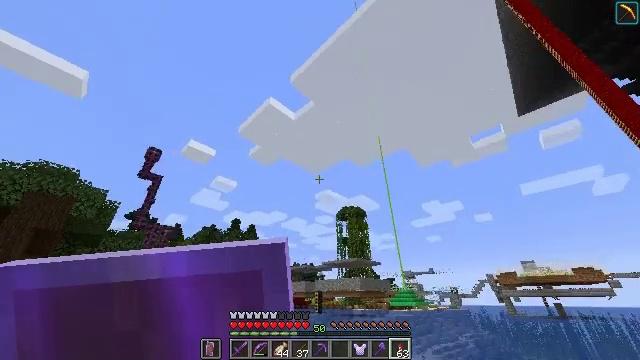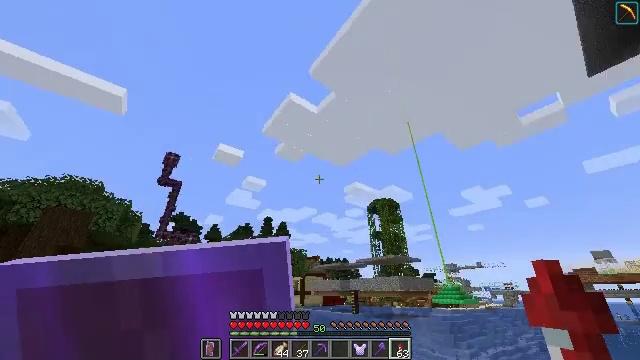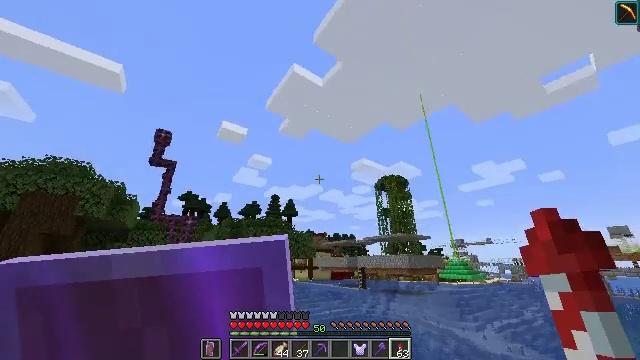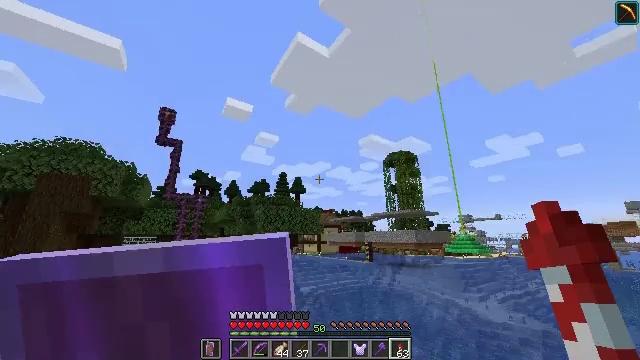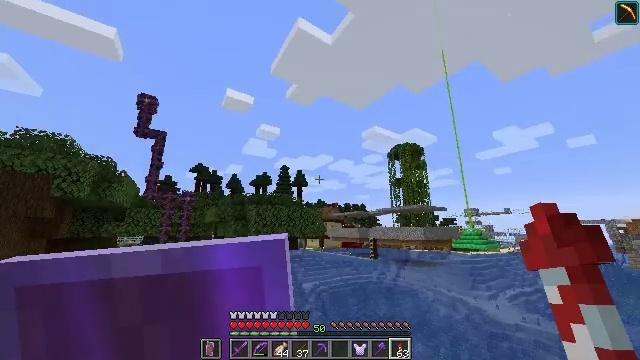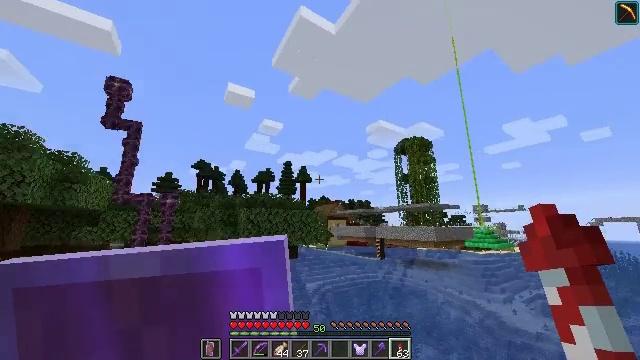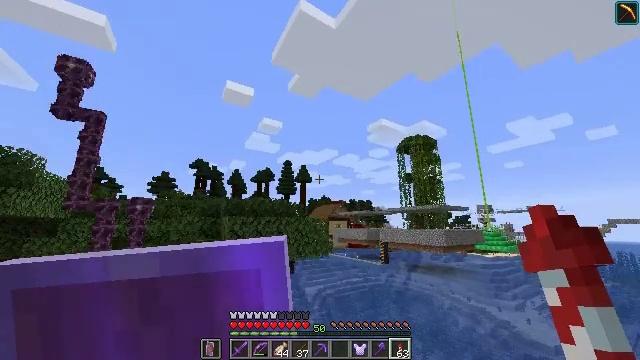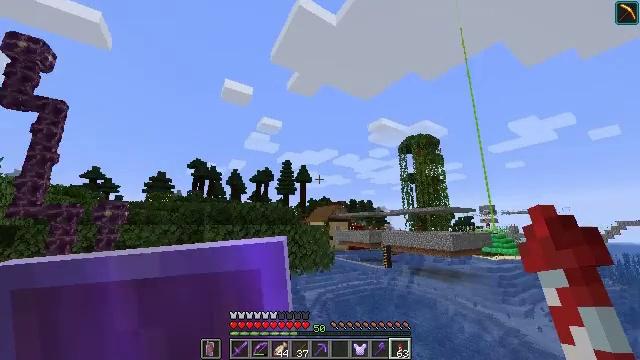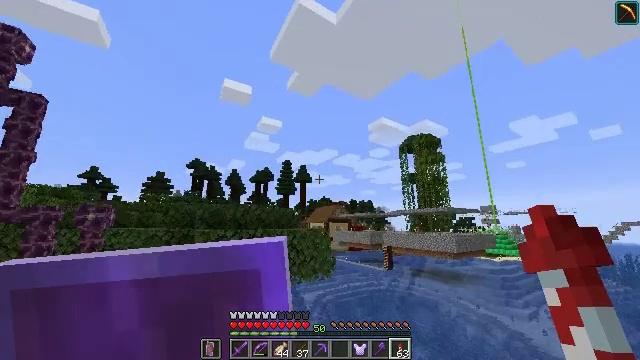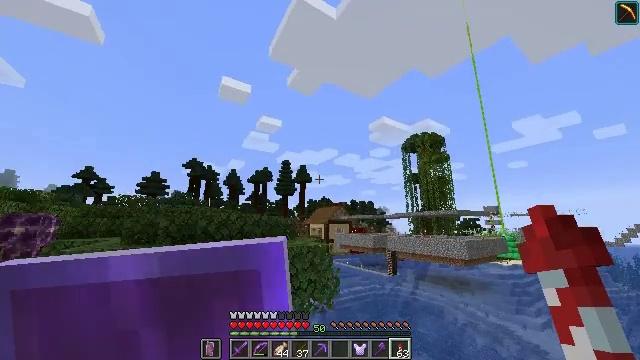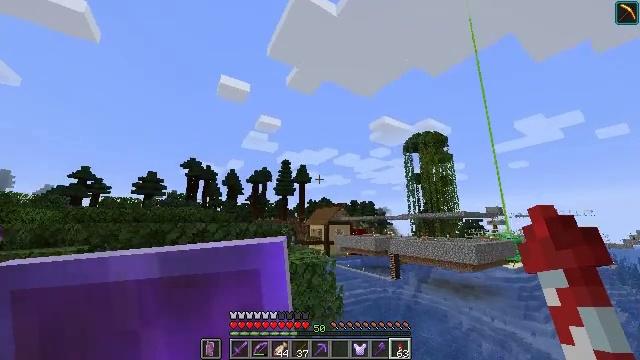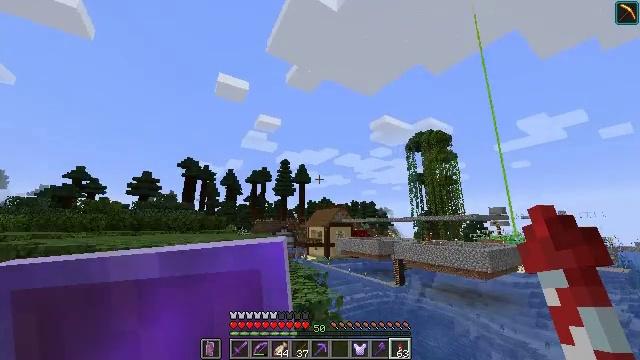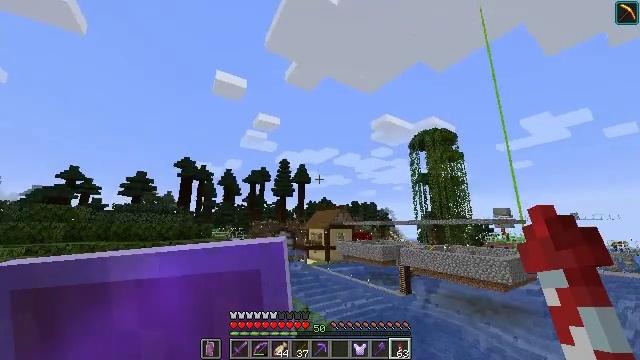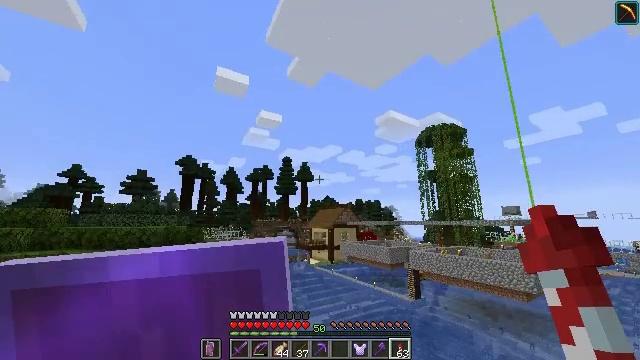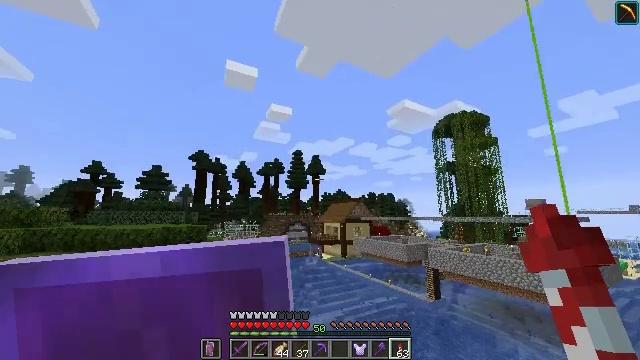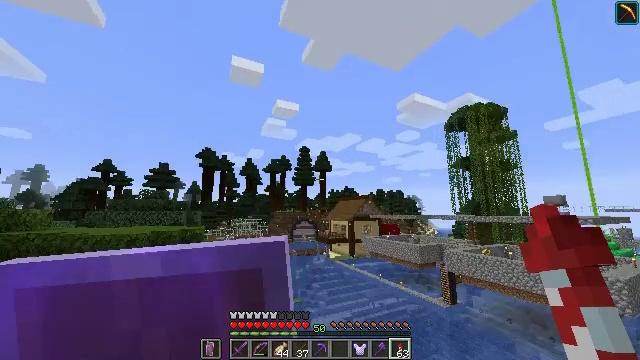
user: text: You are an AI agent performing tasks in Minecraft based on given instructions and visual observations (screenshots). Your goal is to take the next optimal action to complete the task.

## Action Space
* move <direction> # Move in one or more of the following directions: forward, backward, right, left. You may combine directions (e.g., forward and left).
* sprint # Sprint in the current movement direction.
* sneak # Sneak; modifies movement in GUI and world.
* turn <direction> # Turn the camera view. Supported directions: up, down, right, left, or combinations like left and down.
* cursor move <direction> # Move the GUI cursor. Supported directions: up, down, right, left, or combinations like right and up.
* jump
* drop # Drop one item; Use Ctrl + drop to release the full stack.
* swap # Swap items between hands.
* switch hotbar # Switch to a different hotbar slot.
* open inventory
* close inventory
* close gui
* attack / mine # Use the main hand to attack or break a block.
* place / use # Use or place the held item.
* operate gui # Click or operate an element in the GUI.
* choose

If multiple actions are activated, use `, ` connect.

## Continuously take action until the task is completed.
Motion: motion action
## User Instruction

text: Interact with the crafting table to craft an armor stand.
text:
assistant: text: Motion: move forward, sprint, turn left and down
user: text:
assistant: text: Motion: move forward, sprint, turn left and down
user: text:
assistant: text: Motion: move forward, sprint, turn left and down
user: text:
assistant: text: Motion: move forward, sprint, turn down
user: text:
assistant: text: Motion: move forward, sprint, turn left and down
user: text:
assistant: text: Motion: move forward, sprint
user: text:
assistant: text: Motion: move forward, sprint
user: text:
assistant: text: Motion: move forward, sprint
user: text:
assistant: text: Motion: move forward, sprint
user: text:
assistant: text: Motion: move forward, sprint
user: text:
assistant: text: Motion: move forward, sprint
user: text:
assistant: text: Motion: move forward, sprint
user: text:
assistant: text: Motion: move forward, sprint
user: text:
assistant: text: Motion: move forward, sprint, turn left and down
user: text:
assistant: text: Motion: move forward, sprint, turn left
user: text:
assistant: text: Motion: move forward, sprint
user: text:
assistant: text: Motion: move forward, sprint
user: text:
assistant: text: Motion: move forward, sprint
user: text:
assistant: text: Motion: move forward, sprint
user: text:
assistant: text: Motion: move forward, sprint, turn left and down
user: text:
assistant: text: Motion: move forward, sprint, turn left and down
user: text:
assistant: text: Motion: move forward, sprint, turn down
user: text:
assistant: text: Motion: move forward, sprint
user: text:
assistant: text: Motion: move forward, sprint
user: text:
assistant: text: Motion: move forward, sprint
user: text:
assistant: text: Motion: move forward, sprint, turn left and down
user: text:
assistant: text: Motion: move forward, sprint, turn left and down
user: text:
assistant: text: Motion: move forward, sprint, turn left
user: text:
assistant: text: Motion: move forward, sprint
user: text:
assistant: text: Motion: move forward, sprint